Question: I have the code working for this assignment, but can't figure out how to get it to look properly. I am a bit baffled. Need to use a Border Layout with all five regions added to the container. Just need to be pointed in the right direction...thanks. I can't post a pic...but it is something like this...
'''
Sum Numbers(Centered)
Text box 1
Text box 2
Text box 3
Result is: sum of numbers
Button 1(Sum Numbers)Button 2(Close)
'''
Code:
'''
import javax.swing.JFrame;
import javax.swing.SwingUtilities;
import java.awt.*;
import java.awt.event.*;
import javax.swing.*;
import java.util.Vector;
public class Calculator extends JFrame {
// Declare GUI components
private JTextField jtfFirst;
private JTextField jtfSecond;
private JTextField jtfThird;
private JTextField jtfResult;
private JLabel jlblTitle;
private JLabel jlblFirst;
private JLabel jlblSecond;
private JLabel jlblThird;
private JLabel jlblResult;
private JPanel entryPanel;
private JPanel buttonPanel;
private JButton jbtAdd;
private JButton jbtClear;
// main method to instantiate and customize frame
public static void main(String[] args)
{
Vector<String> myVector=new Vector<String>();
Calculator frame = new Calculator();
frame.setTitle( "Assignment 5");
int windowWidth = 300;
int windowHeight = 200;
frame.setSize( 350, 150);
frame.setLocation(400, 400);
frame.setDefaultCloseOperation(EXIT_ON_CLOSE);
frame.setVisible(true);
}
// GUI constructor
public Calculator()
{
// a bottom JPanel to place everything on.
//JPanel totalGUI = new JPanel();
//totalGUI.setLayout(null);
JLabel textLabel = new JLabel("Add Numbers", JLabel.CENTER);
textLabel.setFont(new Font("Ariel",Font.PLAIN,24));
//textLabel.setPreferredSize(new Dimension(300, 100));
jlblResult = new JLabel( "Total is: ", JLabel.LEFT );
jtfFirst = new JTextField(9);
jtfSecond = new JTextField(9);
jtfThird = new JTextField(9);
jtfResult = new JTextField(6);
entryPanel = new JPanel();
// make result text field uneditable
jtfResult.setEditable( false );
// Set layout manager of panel
entryPanel.setLayout( new GridLayout(6,1,2,2));
// add GUI components to panel
entryPanel.add(textLabel );
entryPanel.add( jtfFirst );
entryPanel.add( jtfSecond );
entryPanel.add( jtfThird );
entryPanel.add( jlblResult);
entryPanel.add( jtfResult );
// add entryPanel to frame
add(entryPanel, BorderLayout.CENTER);
// Instantiate GUI components for bottom of frame
jbtAdd = new JButton( "Show Total" );
jbtClear = new JButton( "Clear" );
buttonPanel = new JPanel();
// add buttons to panel
buttonPanel.add( jbtAdd );
buttonPanel.add( jbtClear );
// add buttonPanel to frame
add( buttonPanel, BorderLayout.SOUTH);
//Event Handler
jbtAdd.addMouseListener(new List_ButtonADD());
jbtClear.addMouseListener(new List_ButtonCLEAR());
}
private class List_ButtonADD implements MouseListener
{
public void mouseClicked(MouseEvent event)
{
double x=Double.parseDouble(jtfFirst.getText());
double y=Double.parseDouble(jtfSecond.getText());
double z=Double.parseDouble(jtfThird.getText());
jtfResult.setText(String.valueOf(x+y+z));
public void mousePressed(MouseEvent event)
{
}
public void mouseReleased(MouseEvent event)
{
}
public void mouseEntered(MouseEvent event)
{
}
public void mouseExited(MouseEvent event)
{
}
}
private class List_ButtonCLEAR implements MouseListener
{
public void mouseClicked(MouseEvent event)
{
System.exit (0);
}
public void mousePressed(MouseEvent event)
{
}
public void mouseReleased(MouseEvent event)
{
}
public void mouseEntered(MouseEvent event)
{
}
public void mouseExited(MouseEvent event)
{
}
}
}
'''

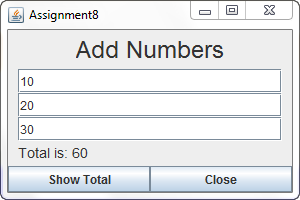
Answer: Here is an example for you. I have used <URL> because it's very flexible.
'''
public class ExampleFrame extends JFrame {
private JTextField jtfFirst;
private JTextField jtfSecond;
private JTextField jtfThird;
private JTextField jtfResult;
public ExampleFrame() {
super();
setLayout(new GridBagLayout());
GridBagConstraints c = new GridBagConstraints();
c.insets = new Insets(5, 5, 5, 5);
c.gridwidth = 2;
c.gridx = 0;
c.gridy = 0;
add(new JLabel("Sum Numbers"),c);
c.gridwidth = 1;
c.anchor = GridBagConstraints.WEST;
c.gridy = 1;
add(new JLabel("Text1"),c);
c.gridy =2;
add(new JLabel("Text2"),c);
c.gridy =3;
add(new JLabel("Text3"),c);
c.gridy =4;
add(new JLabel("Result"),c);
c.gridy =5;
JButton b1 = new JButton("b1");
b1.addActionListener(getActionB1Listener());
add(b1,c);
c.gridx = 1;
c.gridy = 1;
c.fill = GridBagConstraints.HORIZONTAL;
c.weightx = 1;
add(jtfFirst = new JTextField(),c);
c.gridy = 2;
add(jtfSecond = new JTextField(),c);
c.gridy = 3;
add(jtfThird = new JTextField(),c);
c.gridy = 4;
add(jtfResult = new JTextField(),c);
JButton b2 = new JButton("b2");
b2.addActionListener(getActionB2Listener());
c.fill = GridBagConstraints.NONE;
c.weightx = 0;
c.gridy = 5;
add(b2,c);
pack();
setDefaultCloseOperation(JFrame.EXIT_ON_CLOSE);
setVisible(true);
}
private ActionListener getActionB1Listener() {
return new ActionListener() {
@Override
public void actionPerformed(ActionEvent arg0) {
System.out.println("b1 clicked");
}
};
}
private ActionListener getActionB2Listener() {
return new ActionListener() {
@Override
public void actionPerformed(ActionEvent arg0) {
System.out.println("b2 clicked");
}
};
}
public static void main(String... s) {
new ExampleFrame();
}
}
'''
And do that if you use 'MouseListener' only for clicks :
'''
jbtAdd.addMouseListener(new List_ButtonADD());
jbtClear.addMouseListener(new List_ButtonCLEAR());
'''
<URL> it uses for button actions.